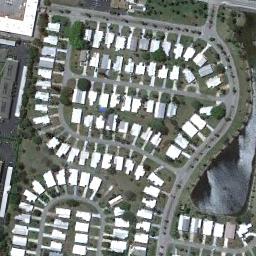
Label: mobile_home_park